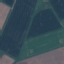
Land use / land cover: AnnualCrop